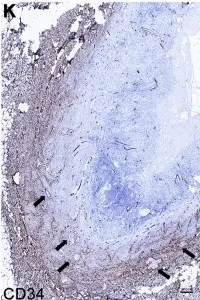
Analysis of a CSF-470 VAC-SITE tissue. (J,K) The VAC-SITE was surrounded by numerous lymphatic and blood vessels (arrows). Original magnifications = : 20X. Scale bars:. =200 mum.
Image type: pathology (immunostaining)